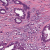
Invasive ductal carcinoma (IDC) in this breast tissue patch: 1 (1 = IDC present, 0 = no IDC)